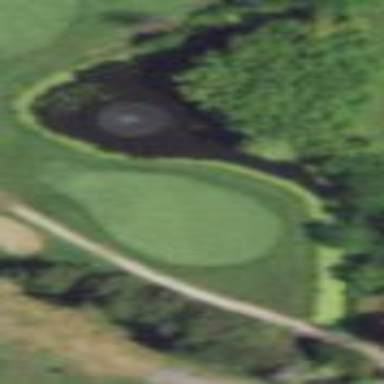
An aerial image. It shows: Water hazard in golf course. The hazard is natural water feature.